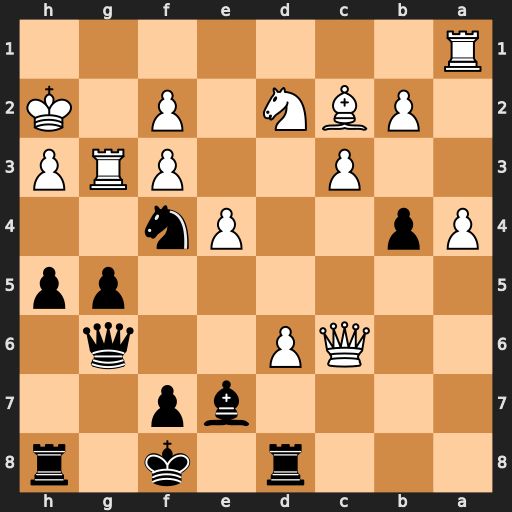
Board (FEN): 3r1k1r/4bp2/2QP2q1/6pp/Pp2Pn2/2P2PRP/1PBN1P1K/R7
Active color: b
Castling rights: -
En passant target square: -
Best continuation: Rxd6 e5 Rxc6